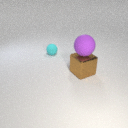
large brown metal cube in front of small cyan rubber sphere